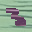
Label: 3